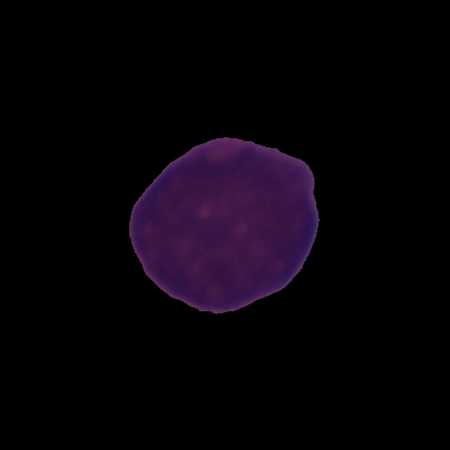
Label: cancer